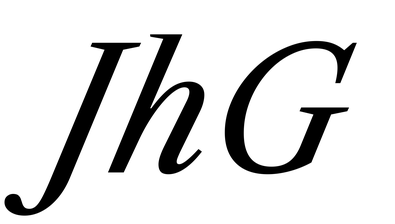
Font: LibreCaslonText-Italic_Italic